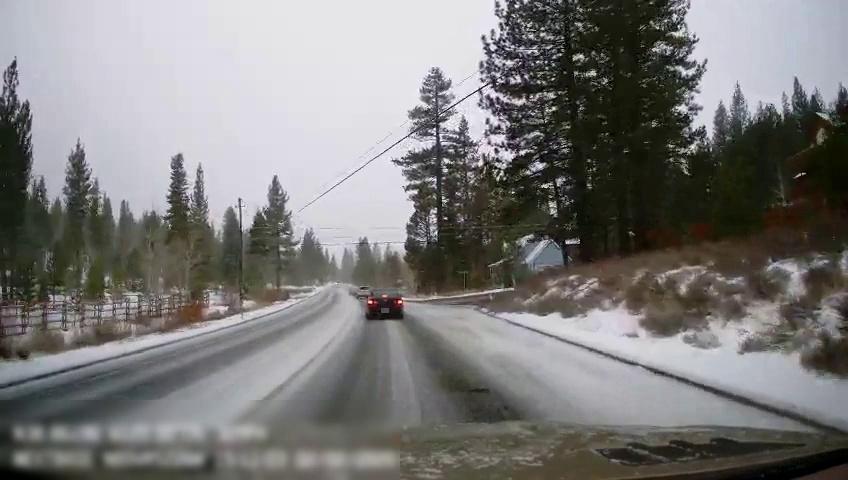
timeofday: Day
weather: Snowy
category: Drivable Space
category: Vehicles | SUV
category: Vehicles | Car